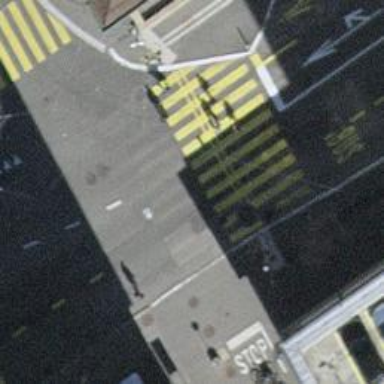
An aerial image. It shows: Crossing with traffic signals.